Interaction volume radius: 5 \u00c5
Interaction volume height: 10 \u00c5
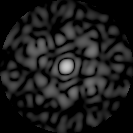
Disorder parameter: 0.7596